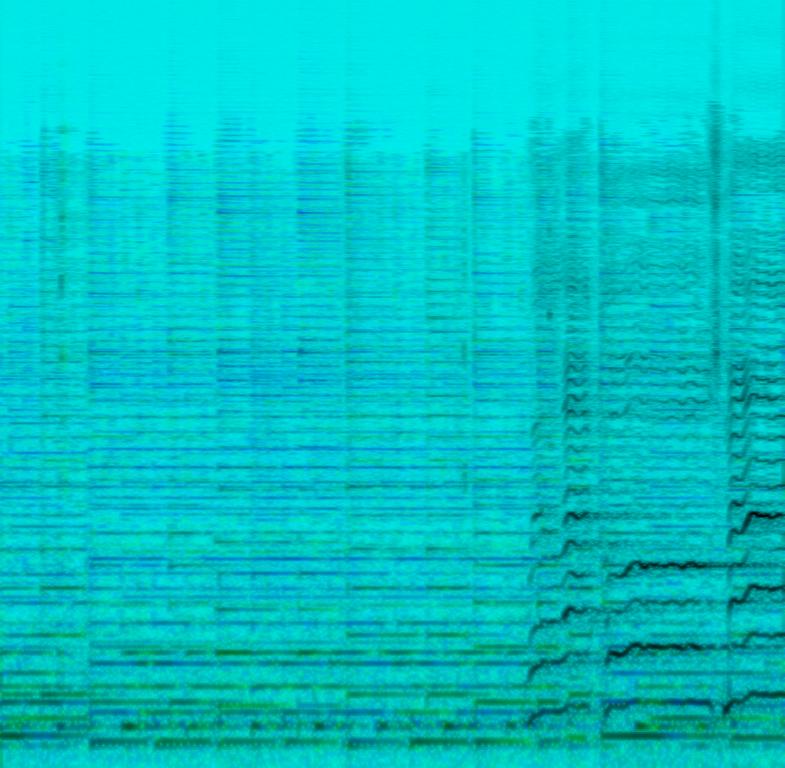
This slow rock song starts with an acoustic guitar playing chords in fingerstyle. For each chord, a pedal bass note is played while the higher pitch notes are played in a repeated sequence of three notes being played one after the other. A male voice sings the main melody. There are no other instruments in this song. This song can be played in a movie scene where a car is driving across a deserted highway.